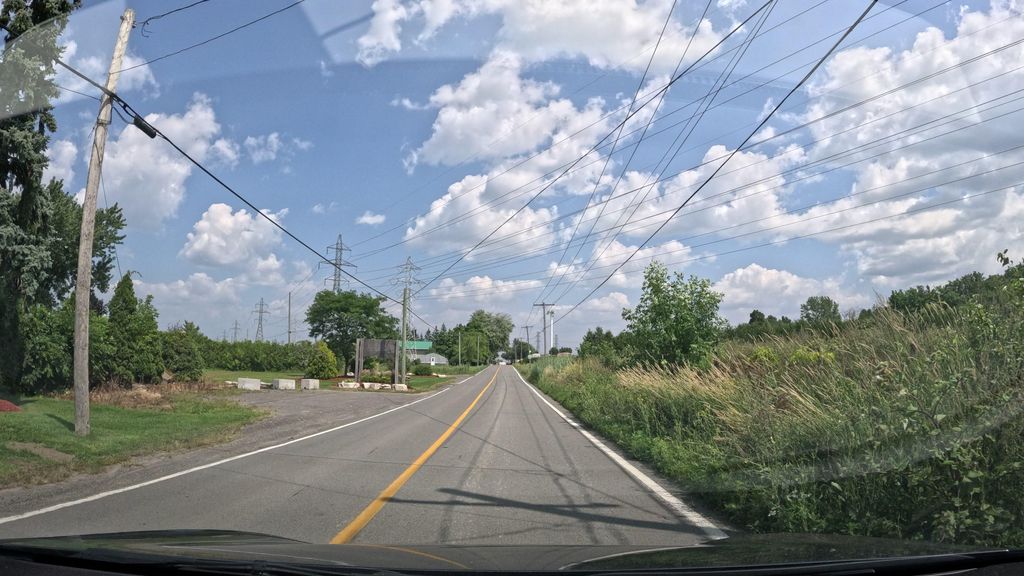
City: montreal